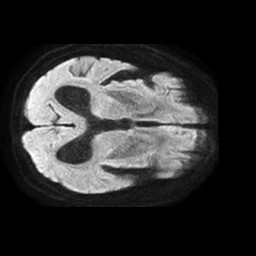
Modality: TRACE
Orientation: axial
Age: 77
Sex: male
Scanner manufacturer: philips
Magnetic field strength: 1.5 T
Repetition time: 3.517 s
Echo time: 0.07078 s